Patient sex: M
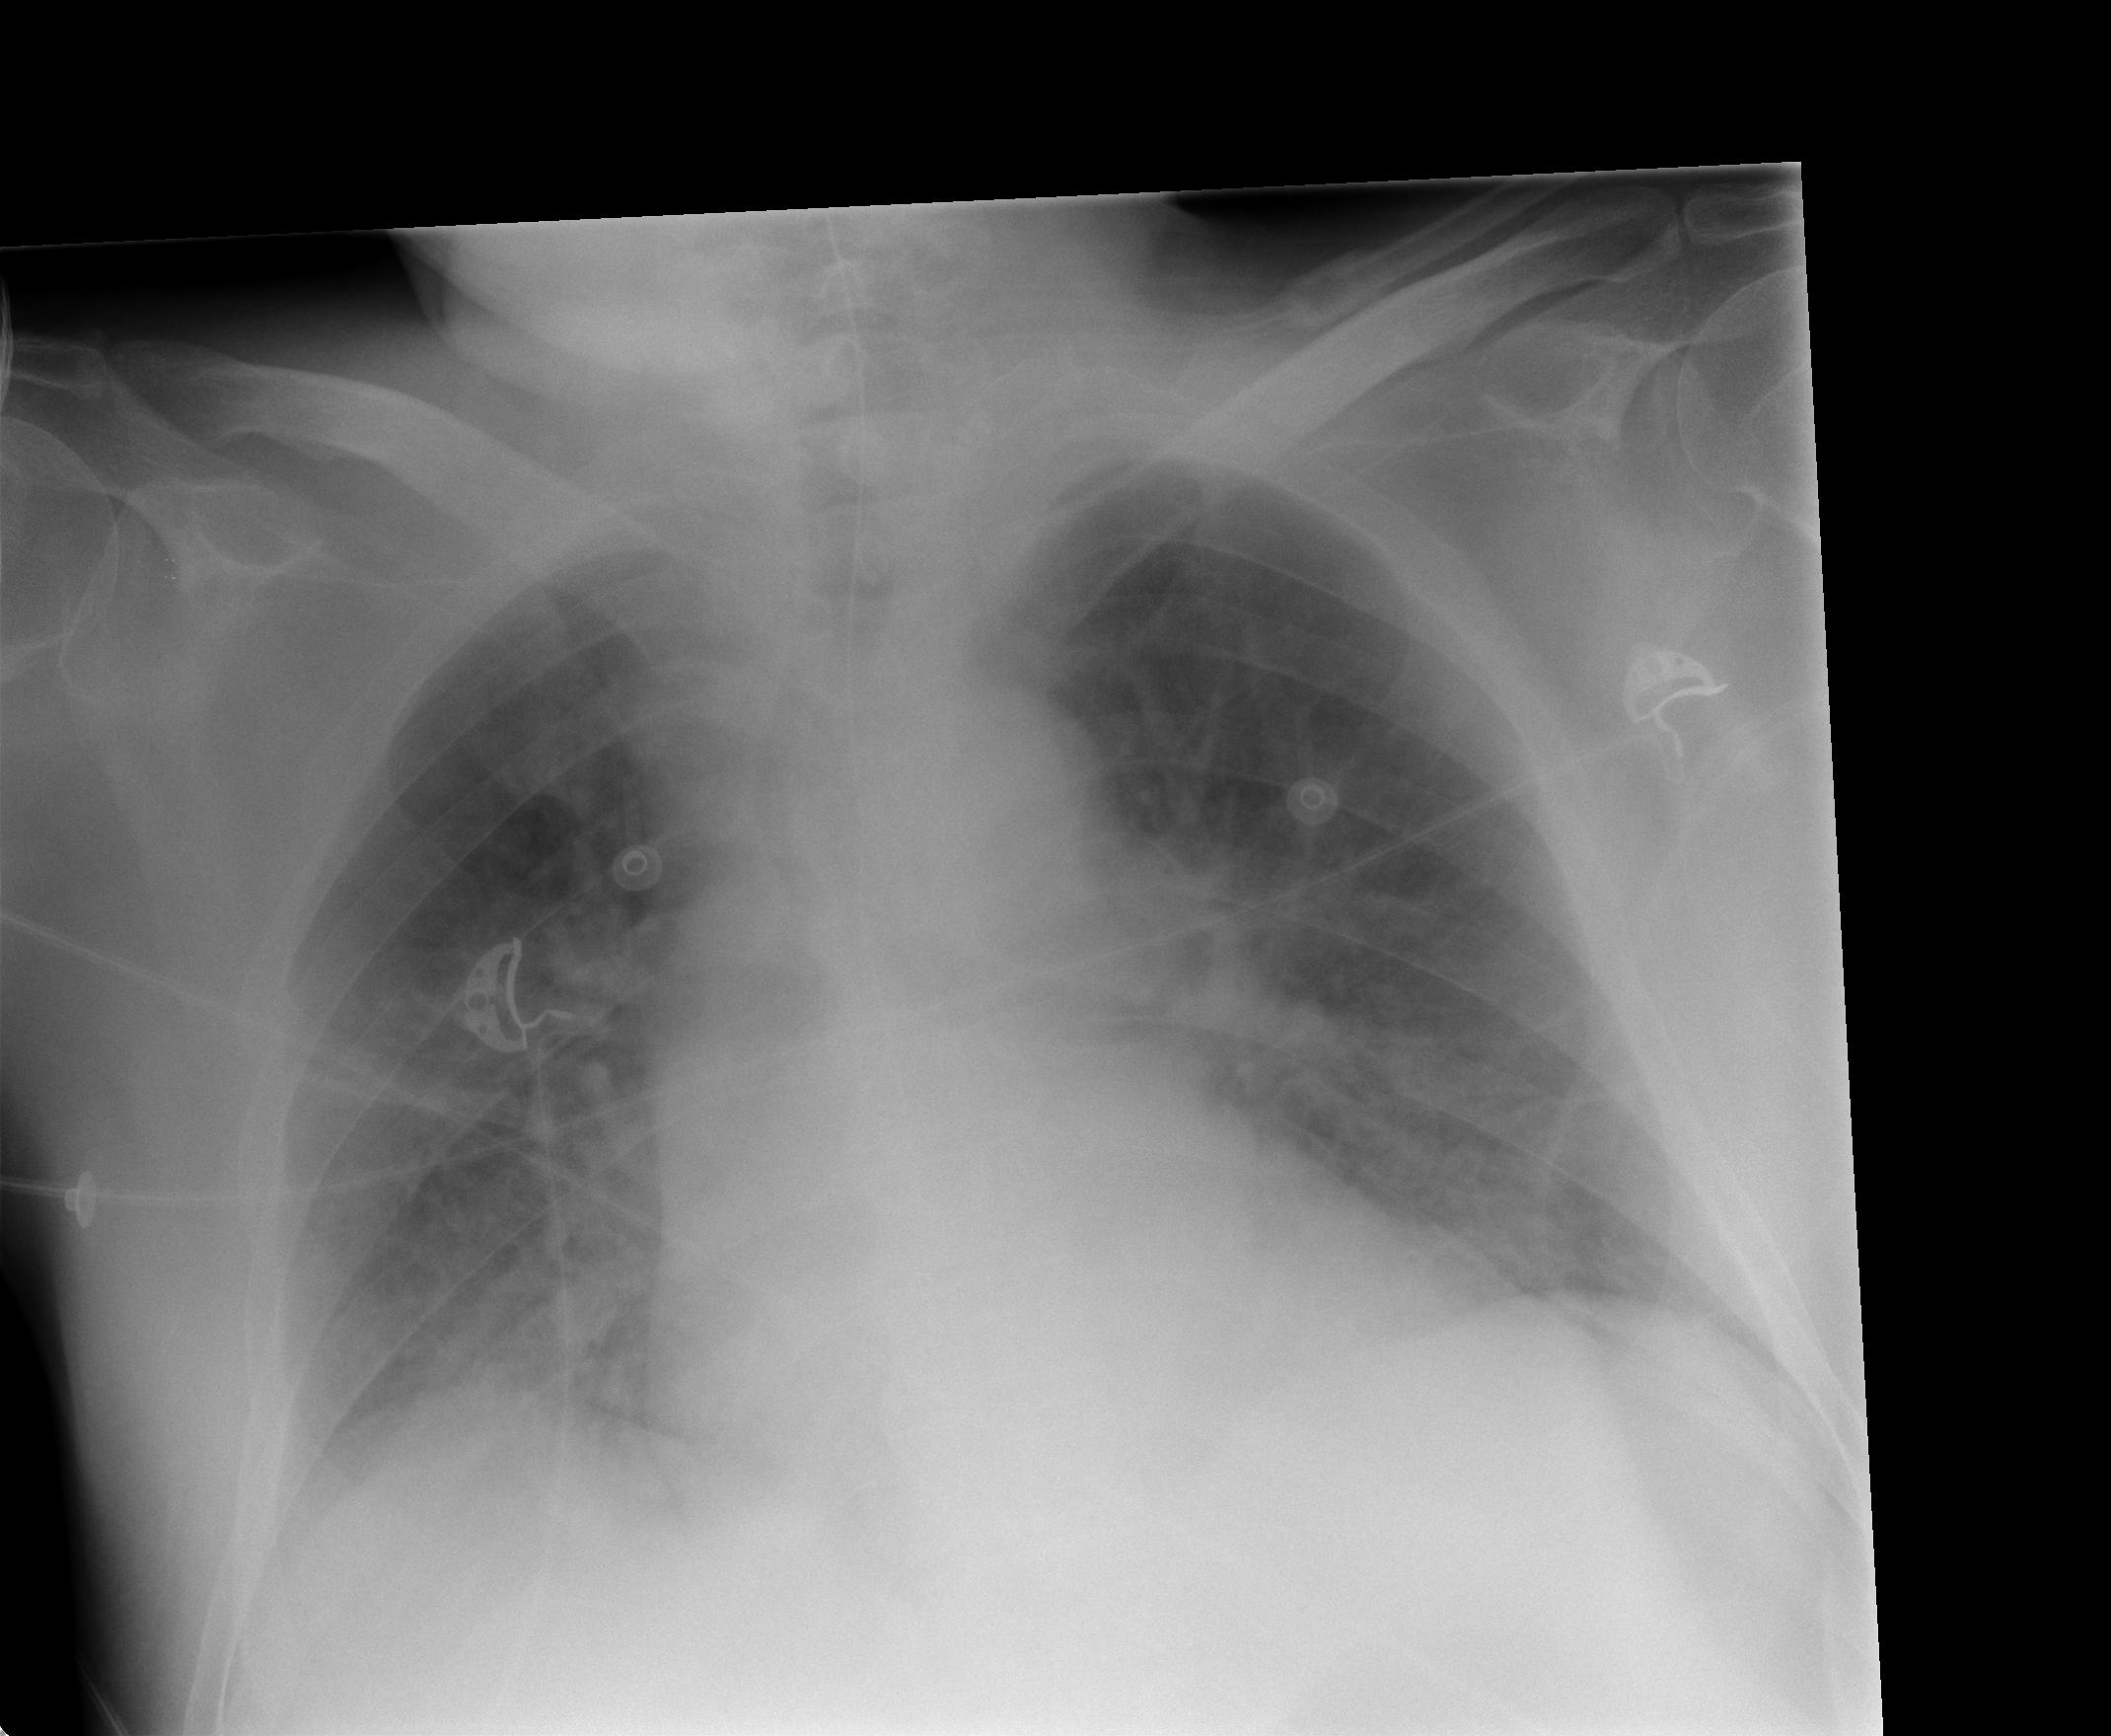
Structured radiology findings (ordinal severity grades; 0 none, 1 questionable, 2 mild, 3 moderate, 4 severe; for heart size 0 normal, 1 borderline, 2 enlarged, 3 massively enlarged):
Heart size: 2
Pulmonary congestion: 0
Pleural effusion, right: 0
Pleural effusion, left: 0
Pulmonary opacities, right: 2
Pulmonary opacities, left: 0
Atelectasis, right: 0
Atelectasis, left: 0